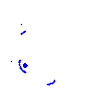
Particle: electron